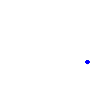
Particle: pion